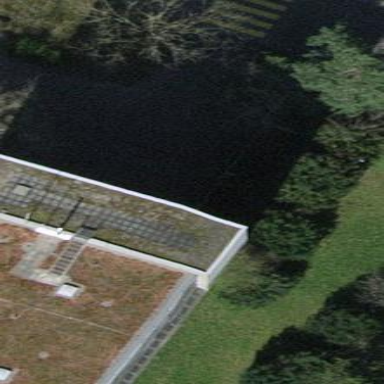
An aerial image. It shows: View of roof of building.